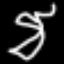
Label: squiggle